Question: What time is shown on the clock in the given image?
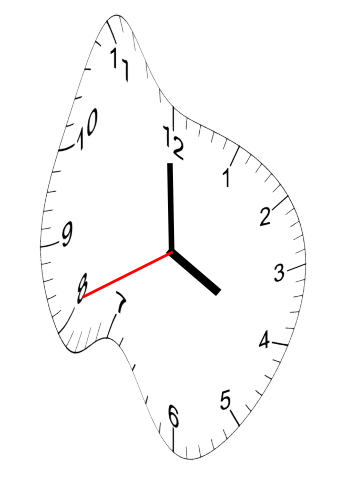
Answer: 03:59:41